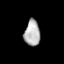
Tissue: prostate
Cell type: Myeloid cells
Senescence score: 0.3208
Nuclear area (px): 396
Mean DAPI intensity: 178.399